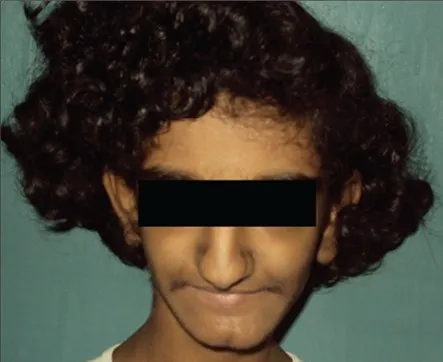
Facial profile of the patient showing pinched up nose, hollow cheeks, exuberant scalp hair, and increased terminal hair on face.
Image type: medical_photograph (oral_photograph)